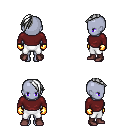
a pixel art fantasy rpg character, female body template, dark elf, purple skin, maroon long-sleeve shirt, white pants, white long mohawk hairstyle, gold gloves, maroon shoes, four views (front, back, left, right), 2x2 character sprite sheet, small pixel art, hard edges, no anti-aliasing